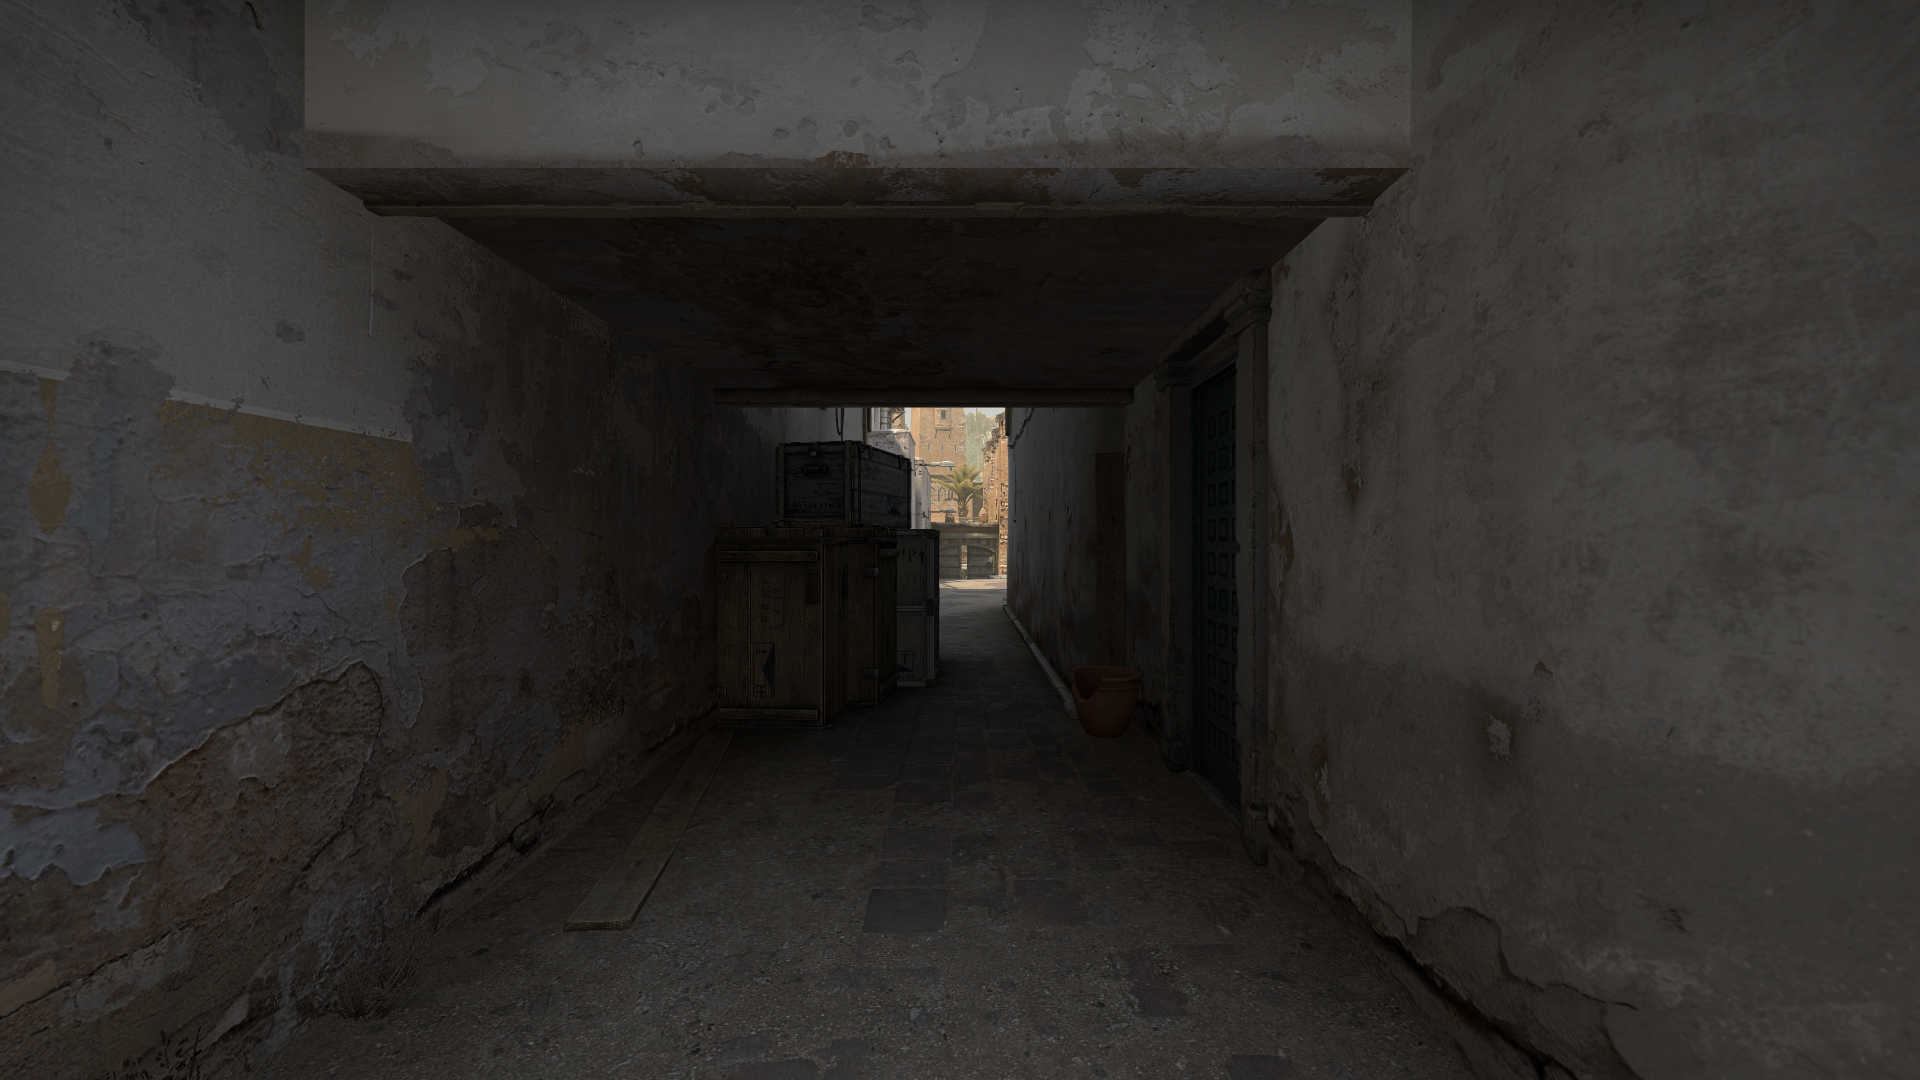
Map: de_dust2